Interaction volume radius: 5 \u00c5
Interaction volume height: 15 \u00c5
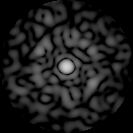
Disorder parameter: 0.8206